Field crop: maize
Growth stage: 2
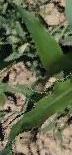
Species: maize